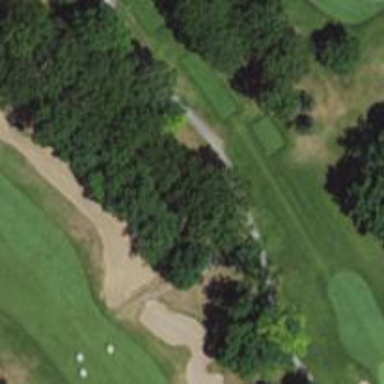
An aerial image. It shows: Golf fairway surrounded by grass.